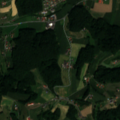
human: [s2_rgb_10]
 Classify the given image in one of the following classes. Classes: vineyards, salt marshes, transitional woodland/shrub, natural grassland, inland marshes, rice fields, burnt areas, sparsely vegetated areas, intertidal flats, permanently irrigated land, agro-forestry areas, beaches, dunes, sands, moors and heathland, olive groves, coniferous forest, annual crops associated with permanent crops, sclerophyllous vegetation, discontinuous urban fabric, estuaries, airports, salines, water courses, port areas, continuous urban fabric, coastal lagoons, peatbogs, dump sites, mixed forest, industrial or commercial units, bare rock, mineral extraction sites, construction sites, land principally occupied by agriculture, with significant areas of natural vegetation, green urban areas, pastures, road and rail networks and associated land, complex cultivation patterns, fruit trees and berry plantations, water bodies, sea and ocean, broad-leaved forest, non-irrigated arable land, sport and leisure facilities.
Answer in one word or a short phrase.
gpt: discontinuous urban fabric, non-irrigated arable land, complex cultivation patterns, broad-leaved forest